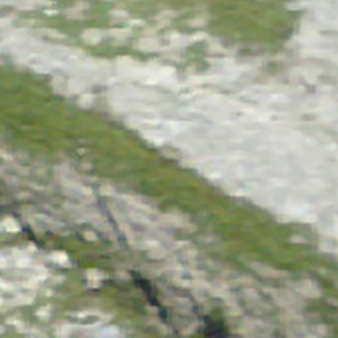
Label: other